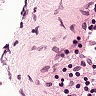
Metastatic tissue present: no